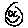
Label: smiley face